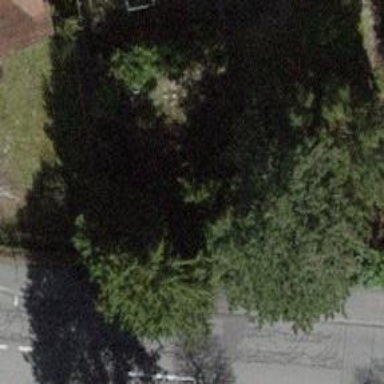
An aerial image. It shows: Evergreen tree with needle-leaved leaves.